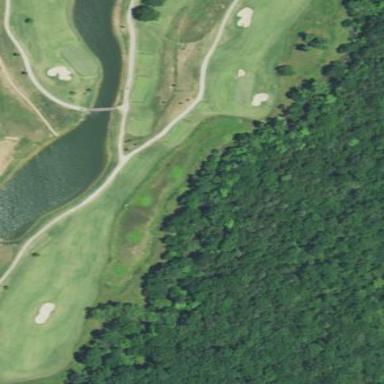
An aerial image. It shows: Water hazard in golf course. The hazard is natural water feature.